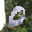
Label: 0